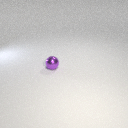
small purple metal sphere